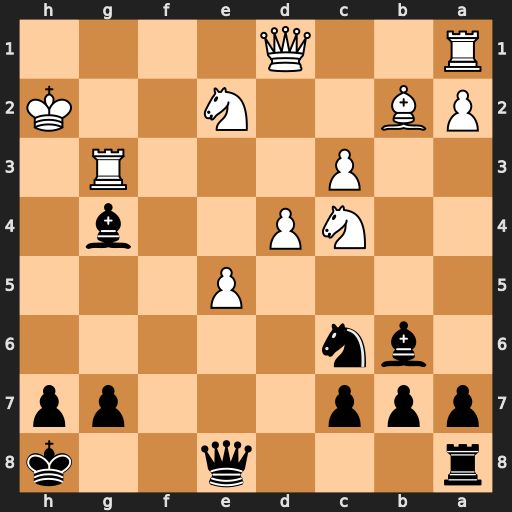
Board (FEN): r3q2k/ppp3pp/1bn5/4P3/2NP2b1/2P3R1/PB2N2K/R2Q4
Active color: b
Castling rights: -
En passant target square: -
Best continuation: Qh5+ Kg2 Bxe2